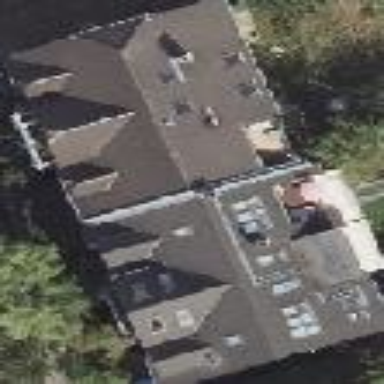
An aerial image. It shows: Half-hipped roof on apartment building.